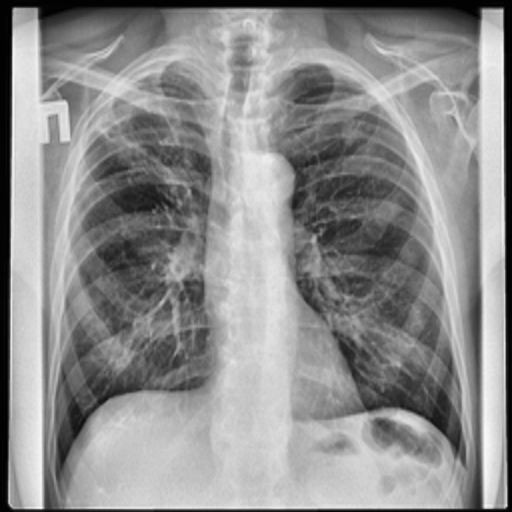
Finding: TUBERCULOSIS